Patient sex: M
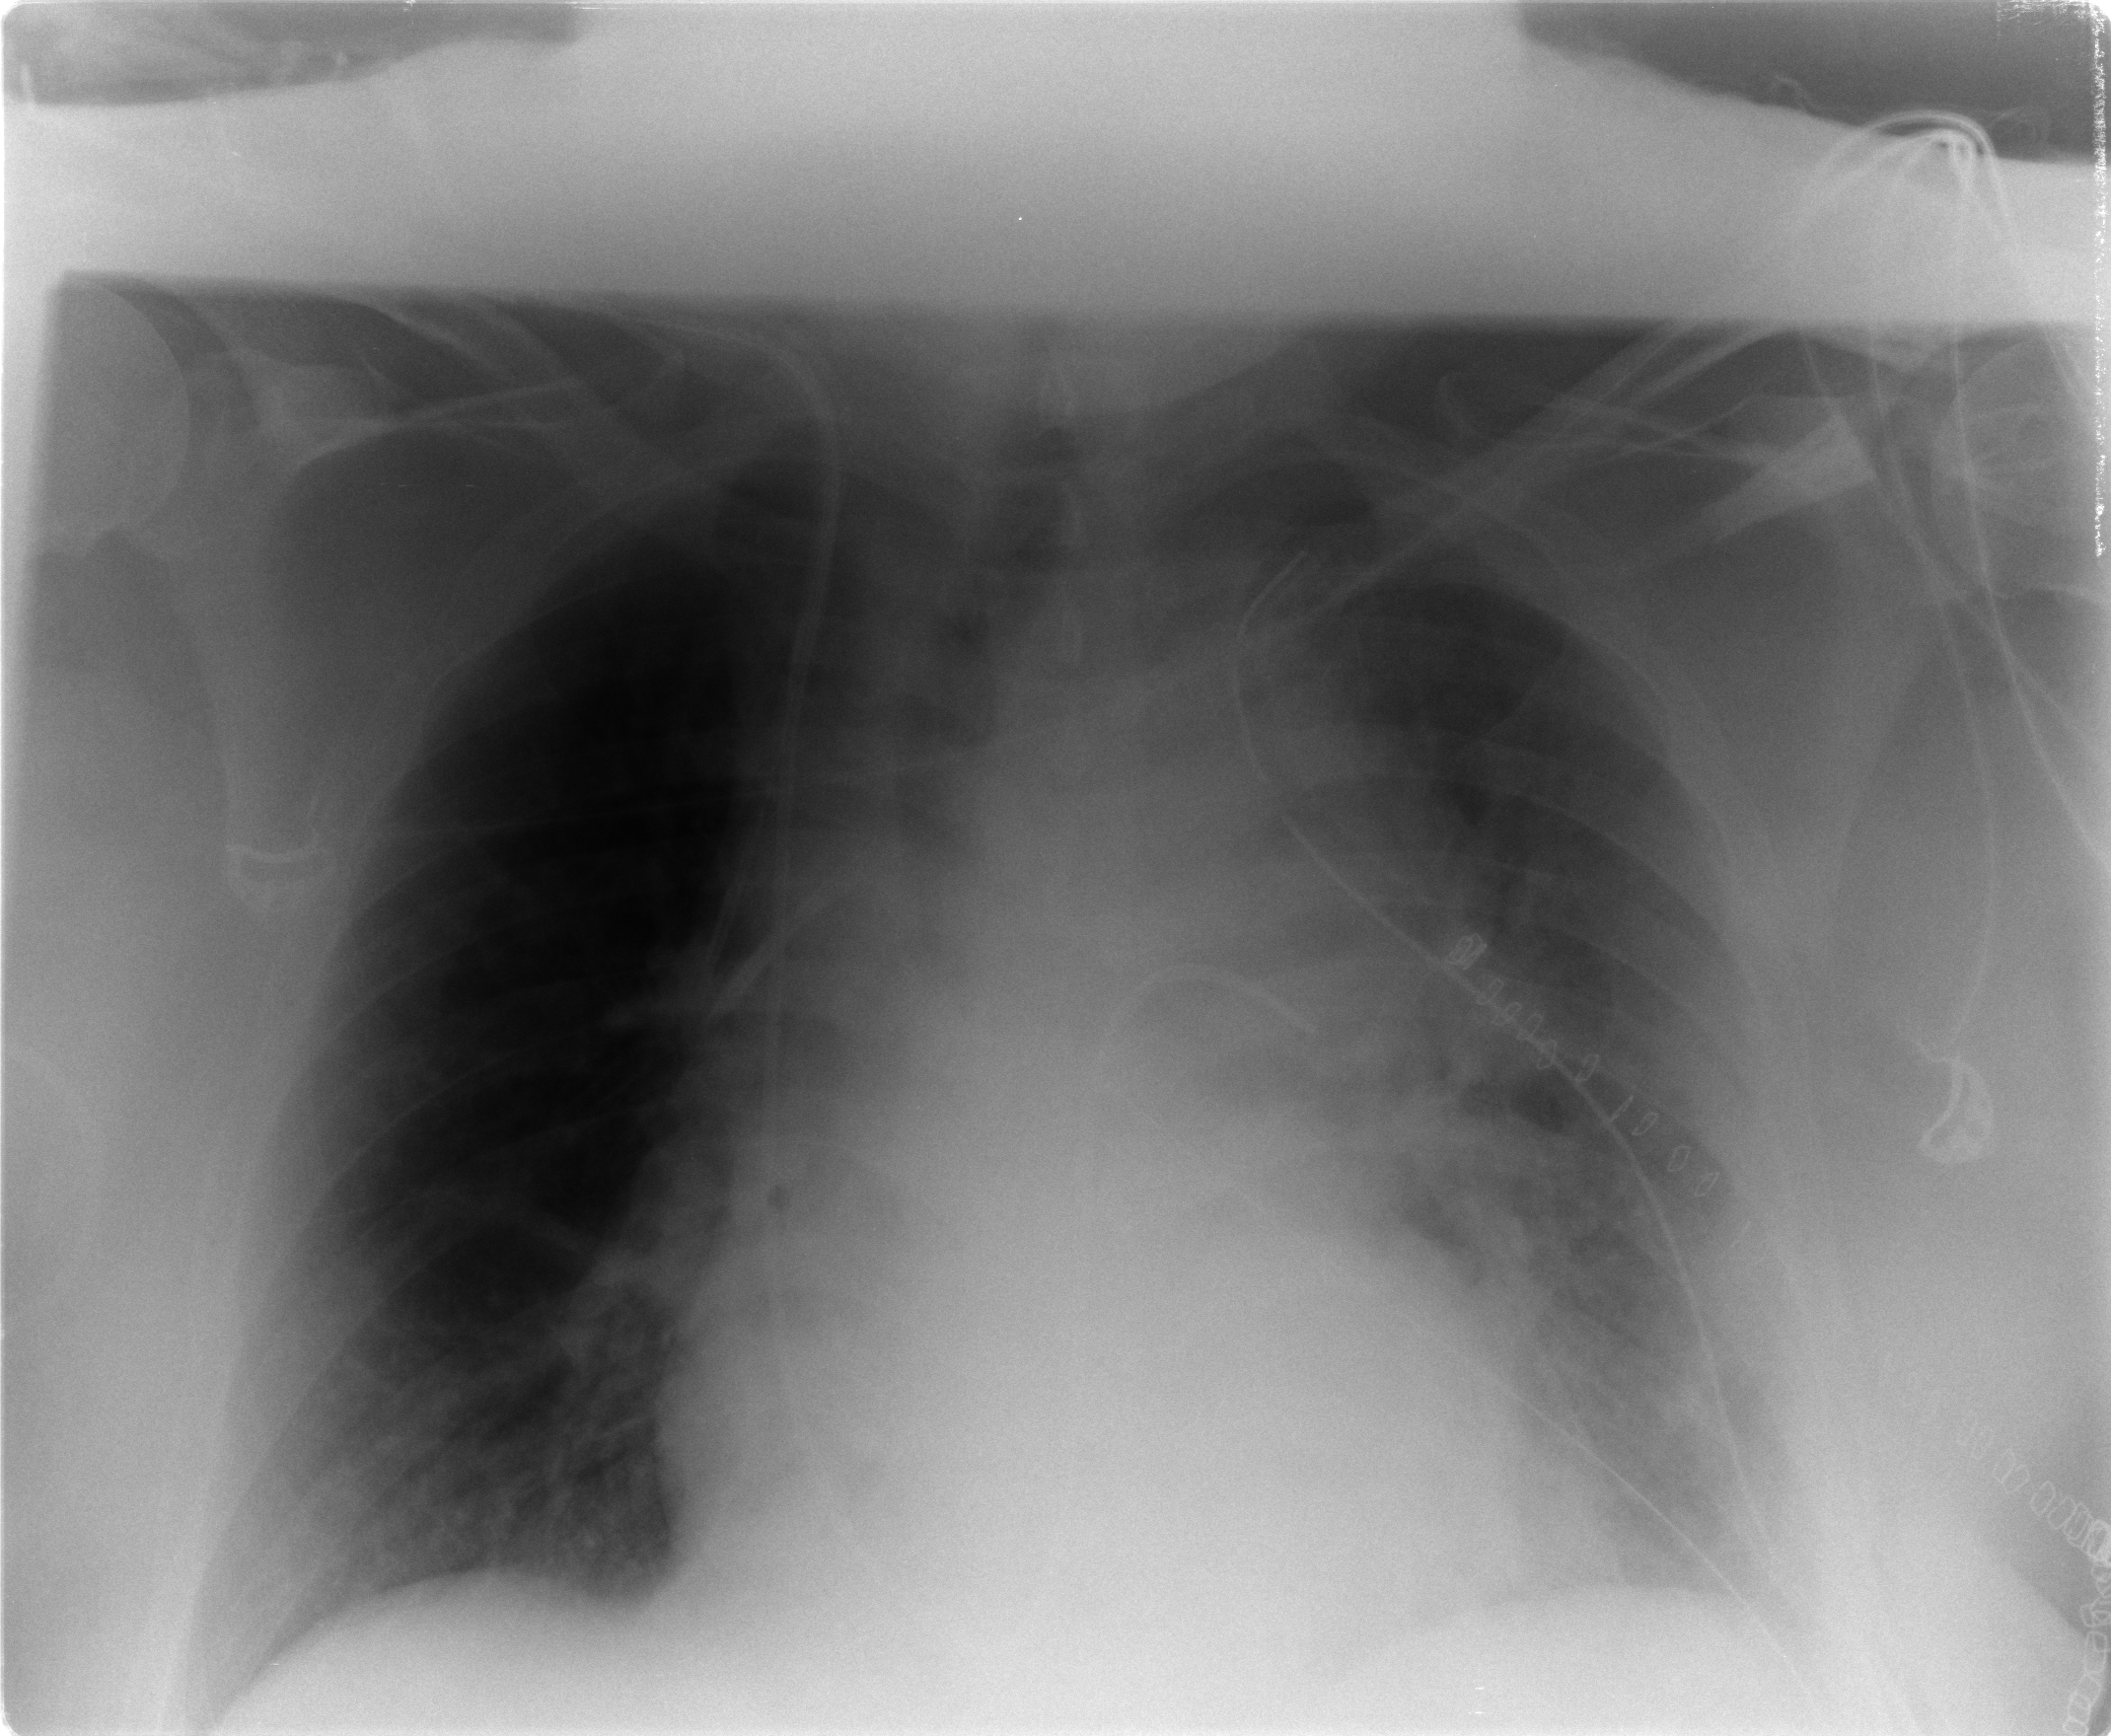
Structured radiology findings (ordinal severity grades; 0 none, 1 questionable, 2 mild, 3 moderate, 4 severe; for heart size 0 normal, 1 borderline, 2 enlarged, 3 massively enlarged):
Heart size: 2
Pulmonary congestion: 2
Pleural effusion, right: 0
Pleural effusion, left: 1
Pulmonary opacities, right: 2
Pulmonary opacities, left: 2
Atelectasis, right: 2
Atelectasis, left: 2